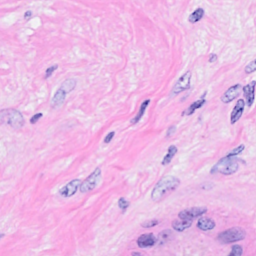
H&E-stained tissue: Breast